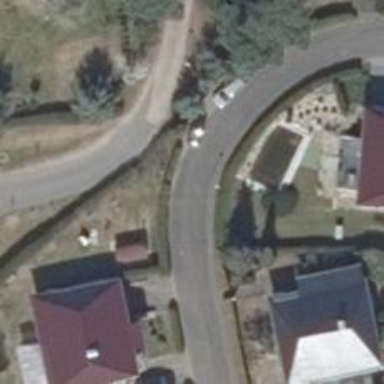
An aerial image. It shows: Smooth asphalt road in residential area.